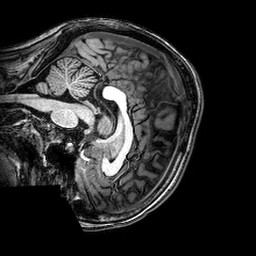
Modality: T1w
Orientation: sagittal
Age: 22
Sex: female
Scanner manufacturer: philips
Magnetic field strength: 3 T
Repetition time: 0.00817 s
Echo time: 0.00372 s